Question: I have several categories, and would like to determine if they are unique or not.

Under the 'Unique' column I have my expected value. The 'Tried' colum has the "tried" formula inside.
I tried:
'''
=IFERROR(VLOOKUP(B2;B2:B6;0;TRUE);"NOT UNIQUE")
'''
However, this gives me 'NOT UNIQUE' in every row.
Any recommendations what I am doing wrong?
I appreciate your reply!
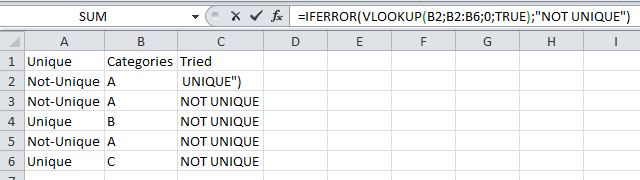
Answer: 'VLOOKUP' can't be used to determine uniqueness. An alternative approach is to use 'COUNTIFS' to count number of occurances, if it's greater than 1 then item is not unique
'''
=IF(COUNTIFS($B$2:$B$6;B2)=1;B2;"NOT UNIQUE")
'''